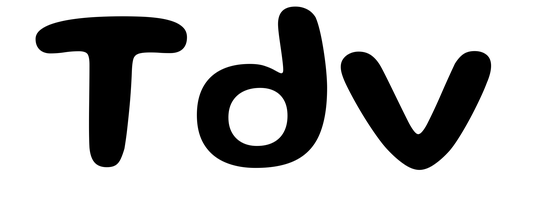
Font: Gluten_Medium